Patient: sex F, age 68
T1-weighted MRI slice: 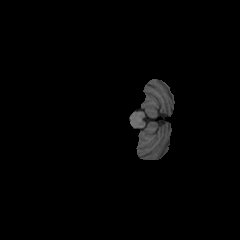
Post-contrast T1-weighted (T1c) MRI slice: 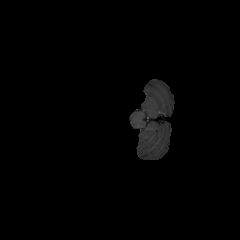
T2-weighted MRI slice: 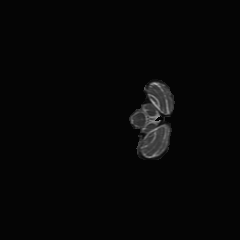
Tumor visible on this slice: no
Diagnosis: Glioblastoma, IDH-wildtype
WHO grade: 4